Question: I'm looking for help developing (or a library) which can allow me to merge together multiple images into one imageview.
My application is grouping together interactions between users, instead of displaying them singularly, and therefore I would like to merge all of their avatars, so that one adapter cell visualizes a "group".
A fantastic example of this is done on facebook.com's chat as such:

My question is, how can I provide this functionality in Android / Java? Presumably, it could a number of images between 1 and 4. Please let me know of any advice you can give :)
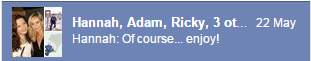
Answer: You can use MultiImageView.
Add dependency in :
'''
compile 'com.github.stfalcon:multiimageview:0.1'
'''
Add MultiImageView to layout xml file
'''
<com.stfalcon.multiimageview.MultiImageView
android:id="@+id/iv"
android:layout_width="100dp"
android:layout_height="100dp"/>
'''
In java class find view by id:
'''
final MultiImageView multiImageView = (MultiImageView) findViewById(R.id.iv);
'''
For adding image to MultiImageView use method addImage(Bitmap bitmap). For exapple:
'''
multiImageView.addImage(BitmapFactory.decodeResource(getResources(), R.drawable.avatar1));
'''
For setting shape of MultiImageView use method setShape(MultiImageView.Shape shape).
'''
multiImageView.setShape(MultiImageView.Shape.RECTANGLE);//Rectangle with round corners
multiImageView.setShape(MultiImageView.Shape.CIRCLE);//Circle
multiImageView.setShape(MultiImageView.Shape.NONE);//Without shape
'''
<URL>
Check <URL> link for more information:
I think it is what you needed